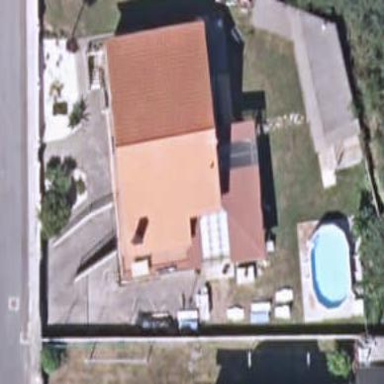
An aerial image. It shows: Simple and straightforward house.